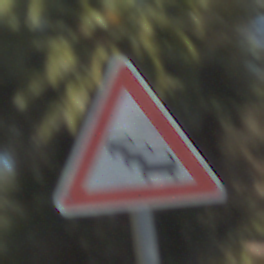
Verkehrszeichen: Stau
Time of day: MorningAfternoon
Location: Outdoor (Nature)
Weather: PartlyCloudy
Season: NotSpecified
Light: Natural